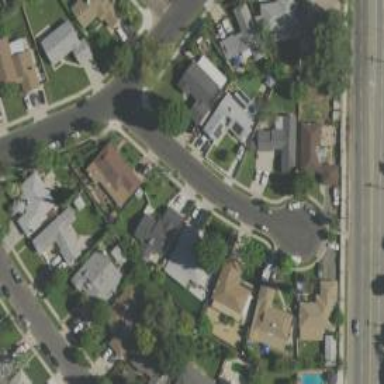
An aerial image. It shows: Residential road.